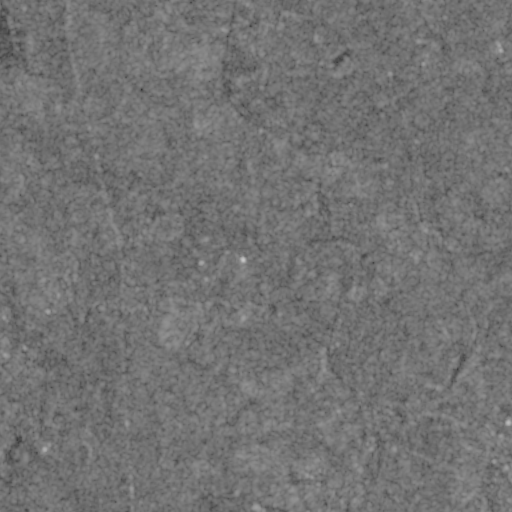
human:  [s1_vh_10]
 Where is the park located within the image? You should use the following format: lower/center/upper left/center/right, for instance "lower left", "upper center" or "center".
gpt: The park is located in the center right of the image.
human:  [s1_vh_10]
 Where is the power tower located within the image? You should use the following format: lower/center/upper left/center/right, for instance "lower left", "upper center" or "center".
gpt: The power tower is located in the lower right of the image.
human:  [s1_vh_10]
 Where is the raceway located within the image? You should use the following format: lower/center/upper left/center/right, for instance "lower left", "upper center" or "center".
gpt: The raceway is located in the upper left of the image.
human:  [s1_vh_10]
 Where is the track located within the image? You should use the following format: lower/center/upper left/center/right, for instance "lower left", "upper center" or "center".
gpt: The track is located in the lower center of the image.
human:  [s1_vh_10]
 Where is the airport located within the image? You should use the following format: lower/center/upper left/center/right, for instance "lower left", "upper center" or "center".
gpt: There is no airport in the image.

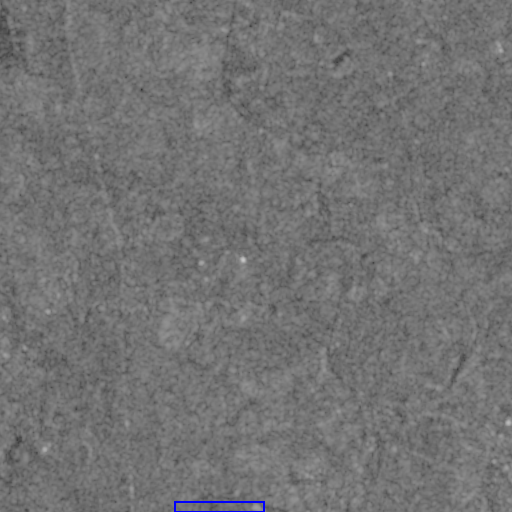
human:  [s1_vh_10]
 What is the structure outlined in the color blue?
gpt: The structure outlined in blue is a track.
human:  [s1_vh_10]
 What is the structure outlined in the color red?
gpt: There is no red outline.